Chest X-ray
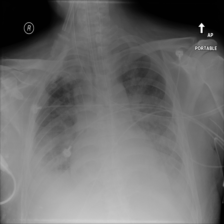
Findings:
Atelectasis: negative
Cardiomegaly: negative
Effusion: positive
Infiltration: negative
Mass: negative
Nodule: negative
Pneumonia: negative
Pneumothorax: negative
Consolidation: negative
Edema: negative
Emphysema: negative
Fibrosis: negative
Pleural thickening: negative
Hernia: negative